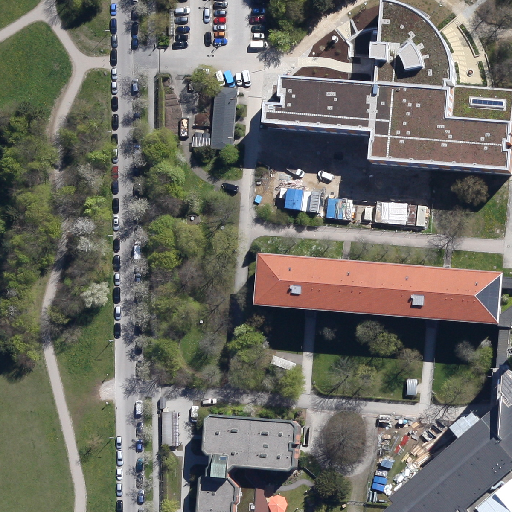
Referring expression: vehicle in the parking area